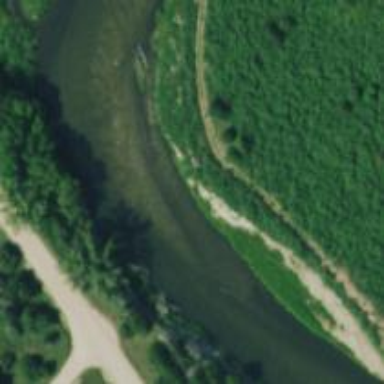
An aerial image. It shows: Beautiful river scene.